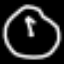
Label: clock